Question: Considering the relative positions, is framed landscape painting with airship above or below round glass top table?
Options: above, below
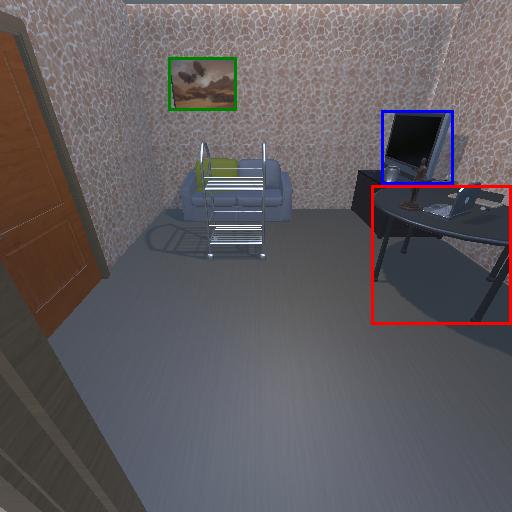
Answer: above